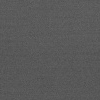
Atmospheric dust classification: dusty